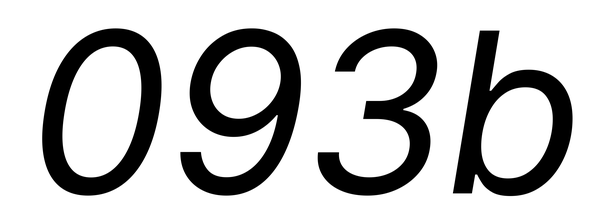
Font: Inter-Italic_Italic